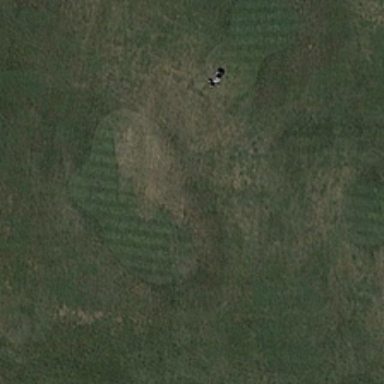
A green tree is near a piece of green meadow .